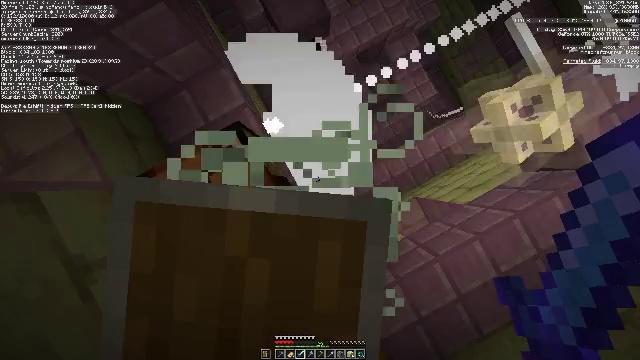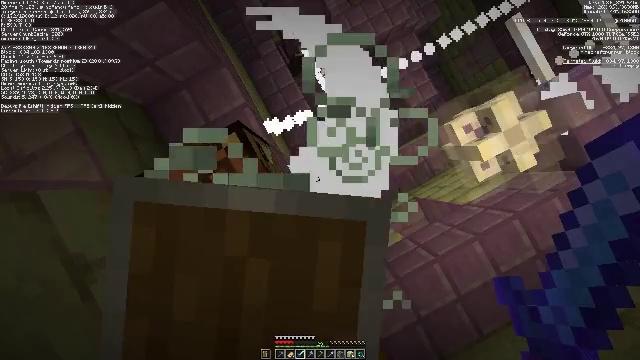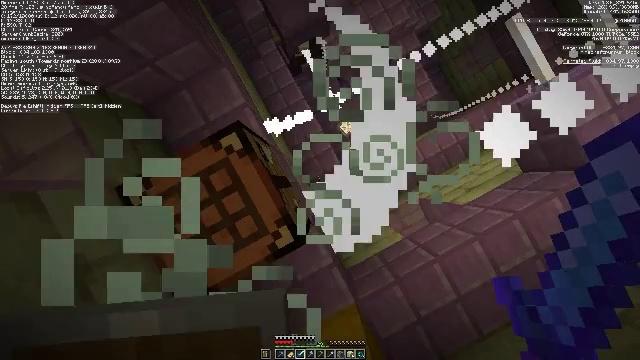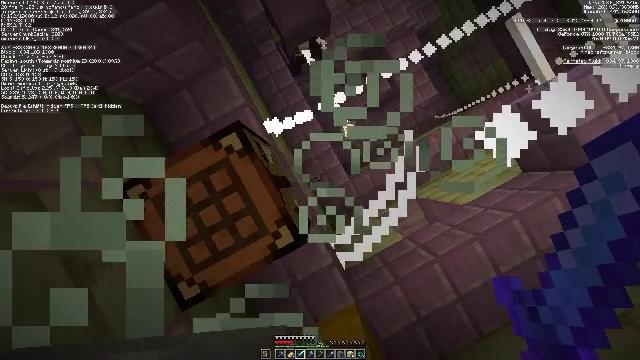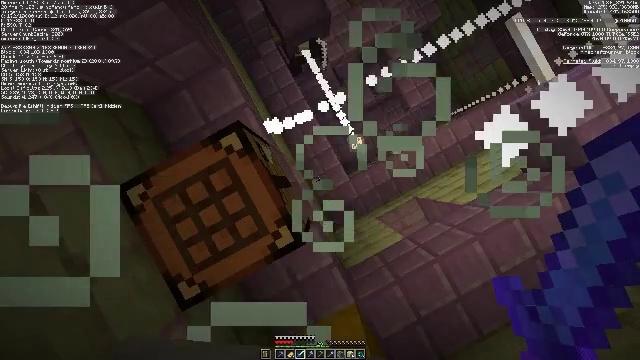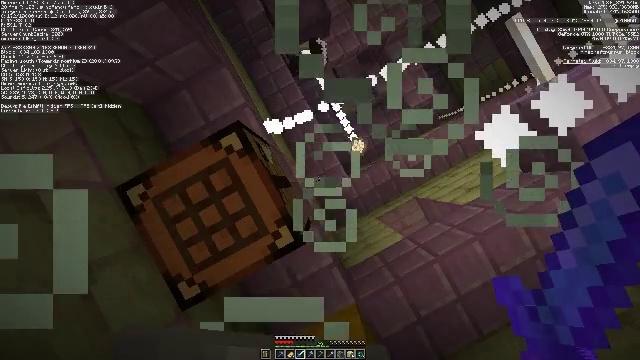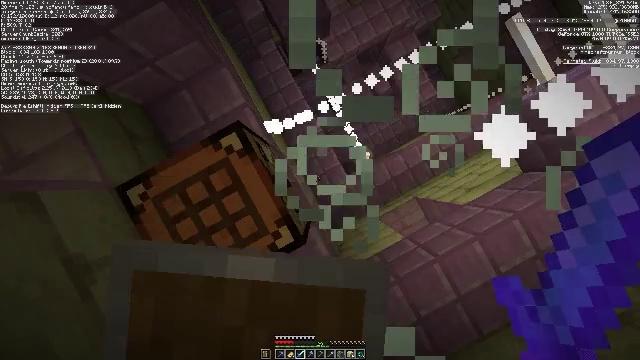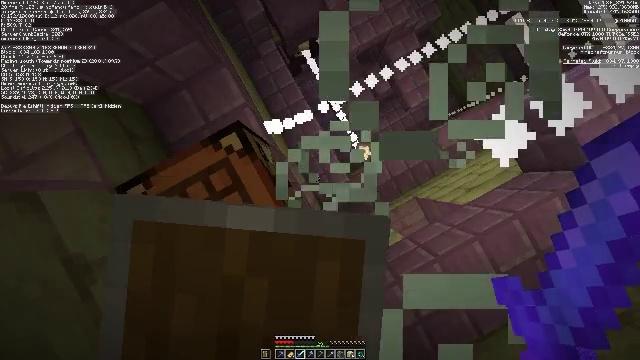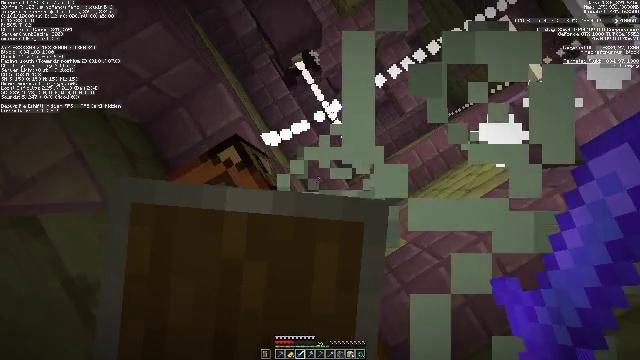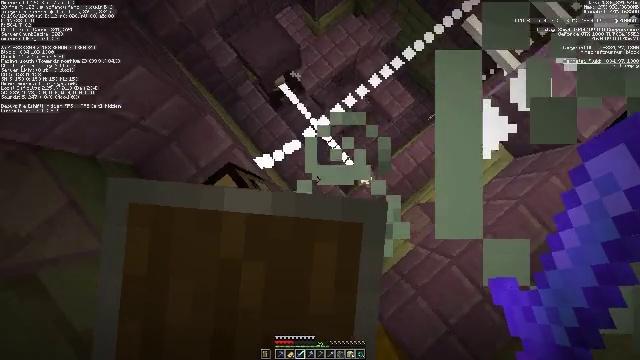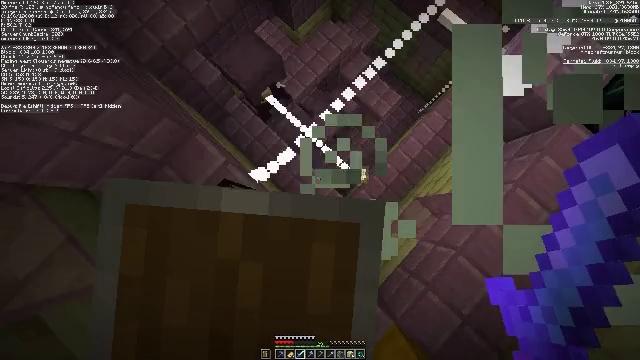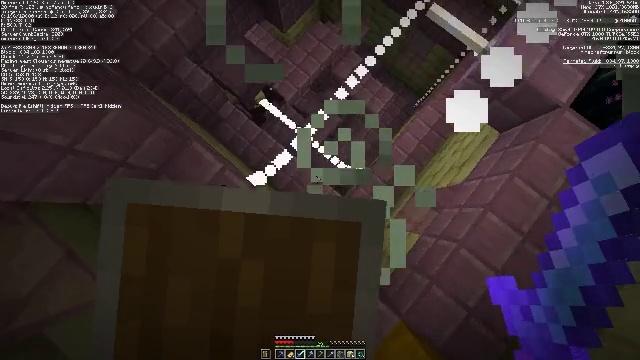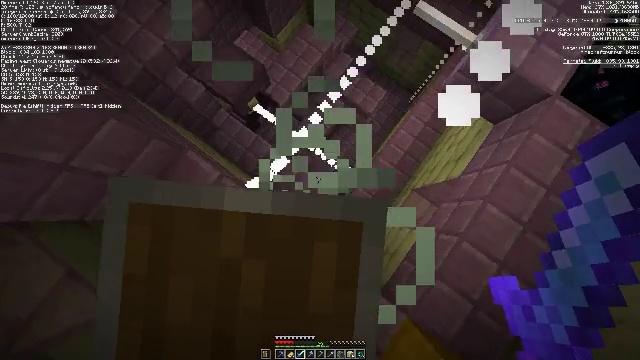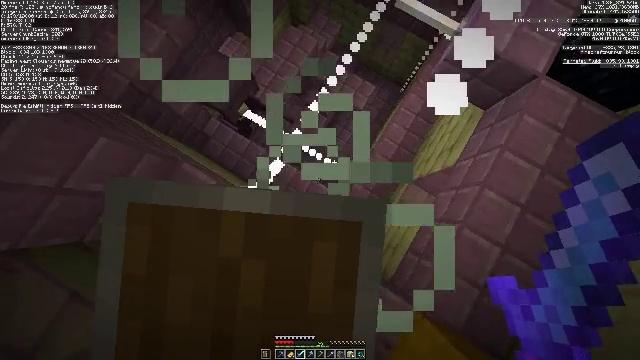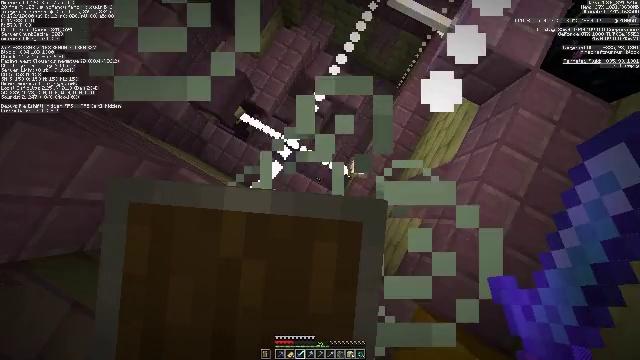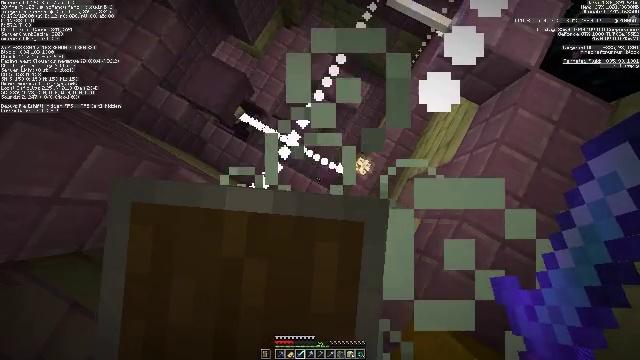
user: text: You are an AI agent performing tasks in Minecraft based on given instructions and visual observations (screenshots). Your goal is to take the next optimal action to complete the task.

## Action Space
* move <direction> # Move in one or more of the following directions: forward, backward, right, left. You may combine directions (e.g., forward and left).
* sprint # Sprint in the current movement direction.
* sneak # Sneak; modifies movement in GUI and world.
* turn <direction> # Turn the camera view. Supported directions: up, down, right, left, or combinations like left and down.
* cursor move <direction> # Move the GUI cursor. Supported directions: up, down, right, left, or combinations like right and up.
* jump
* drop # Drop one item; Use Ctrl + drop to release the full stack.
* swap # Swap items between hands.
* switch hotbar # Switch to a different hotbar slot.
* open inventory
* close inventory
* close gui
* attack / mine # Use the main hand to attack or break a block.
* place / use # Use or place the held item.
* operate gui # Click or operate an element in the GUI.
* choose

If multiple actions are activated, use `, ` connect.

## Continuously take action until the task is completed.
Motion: motion action
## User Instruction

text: Kill the shulker.
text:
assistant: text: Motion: use / place
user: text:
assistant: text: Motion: use / place
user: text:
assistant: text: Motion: use / place
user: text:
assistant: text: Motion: use / place
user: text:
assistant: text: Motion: use / place
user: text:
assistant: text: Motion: use / place
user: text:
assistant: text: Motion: use / place
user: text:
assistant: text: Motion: turn right and up, use / place
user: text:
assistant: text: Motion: turn right and up, use / place
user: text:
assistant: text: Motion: turn right and up, use / place
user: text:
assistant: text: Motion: turn right, use / place
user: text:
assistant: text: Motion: turn right, use / place
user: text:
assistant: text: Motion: turn right, use / place
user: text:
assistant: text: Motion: move right, turn right, use / place
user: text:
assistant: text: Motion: move right, use / place
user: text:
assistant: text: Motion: move right, use / place
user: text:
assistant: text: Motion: move right, use / place
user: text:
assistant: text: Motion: move right, turn left and down, use / place
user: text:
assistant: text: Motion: move right, turn left and down, use / place
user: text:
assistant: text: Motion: move right, turn left and down, use / place
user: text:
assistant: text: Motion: move right, use / place
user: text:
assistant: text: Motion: move right, use / place
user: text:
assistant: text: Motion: move right, use / place
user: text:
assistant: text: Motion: move right, use / place
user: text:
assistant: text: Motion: move right, turn up, use / place
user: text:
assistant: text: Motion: move right, turn right and up, use / place
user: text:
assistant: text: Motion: move right, turn right and up, use / place
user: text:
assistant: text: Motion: move right, turn right and up, use / place
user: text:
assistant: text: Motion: move right, turn right and up, use / place
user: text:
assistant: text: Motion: move right, turn right and up, use / place